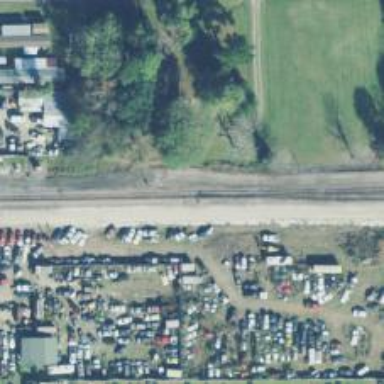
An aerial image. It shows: Railway track.